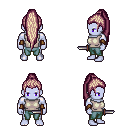
a pixel art fantasy rpg character, male body template, dark elf, purple skin, white sleeveless shirt, teal pants, white blonde extra-long topknot hairstyle, leather bracers, dagger, four views (front, back, left, right), 2x2 character sprite sheet, small pixel art, hard edges, no anti-aliasing